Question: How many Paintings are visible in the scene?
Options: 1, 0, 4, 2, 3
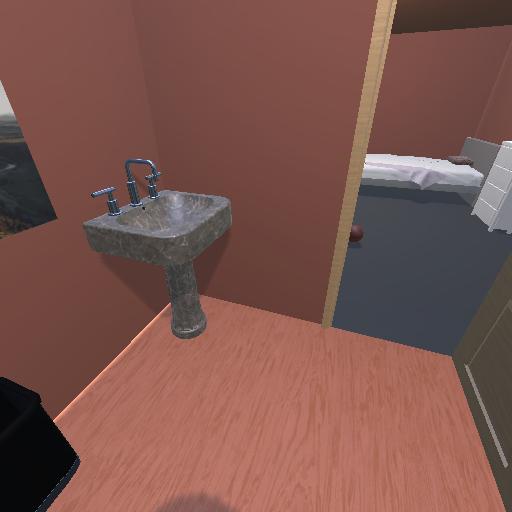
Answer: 1